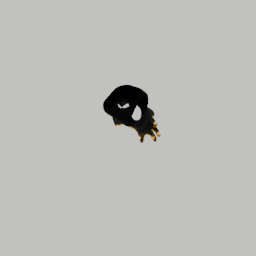
Label: people